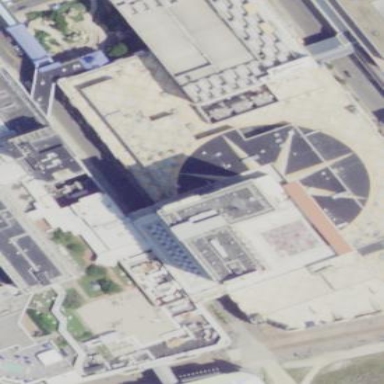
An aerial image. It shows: Building that serves as casino.